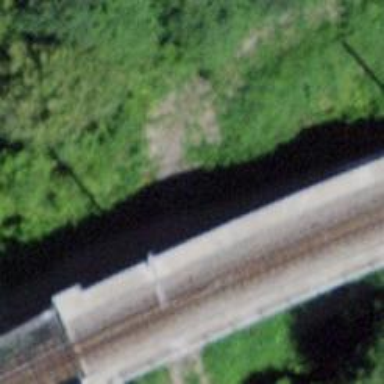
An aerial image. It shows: Track with grade3 tracktype passing through tunnel.